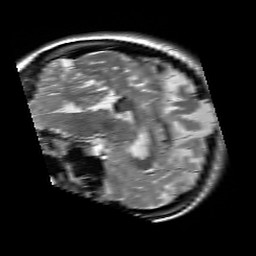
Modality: T2w
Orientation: sagittal
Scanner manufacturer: siemens
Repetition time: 3.9 s
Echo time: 0.076 s